Question: I have some code to upload and download a sound recording from android. The problem i am having is that it appears an extra blank line is appearing in the binary. When this is removed the file plays i would like to know how to stop this line appearing. Below is my upload and download code as well as a print screen of the blank line
Upload code
'''
mysql_select_db ($database);
// Make sure the user actually
// selected and uploaded a file
if (isset($_FILES['image']) && $_FILES['image']['size'] > 0) {
$size = $_FILES['image']['size'];
$type = $_FILES['image']['type'];
// Temporary file name stored on the server
$tmpName = $_FILES['image']['tmp_name'];
// Read the file
$fp = fopen($tmpName, 'r');
$data = fread($fp, filesize($tmpName));
fclose($fp);
$data = trim(addslashes($data));
// Create the query and insert
// into our database.
$query = "INSERT INTO media";
$query .= "(file, file_size, file_type) VALUES ('$data','$size','$type')";
$results = mysql_query($query, $link);
$mediaid = mysql_insert_id();
$gender = $_POST['gender'];
$cat_id = $_POST['cat'];
$name = $_POST['name'];
$lat = $_POST['lat'];
$lon = $_POST['lon'];
$user = $_POST['user'];
$query="INSERT INTO instance (name, gender, cat_id, lon, lat, user_id) VALUES ('$name', '$gender', '$cat_id', '$lon', '$lat', '$user')";
$result=mysql_query($query);
$instanceid = mysql_insert_id();
$query4 = "INSERT INTO media_link";
$query4 .="(media_id, instance_id) Values ('$mediaid','$instanceid')";
$results4 = mysql_query($query4, $link);
}
// Close our MySQL Link
mysql_close($link);
?>
'''
download code
'''
$test2 = @mysql_query("select * from media where media_id = '$media'");
$result2 = mysql_fetch_array($test2);
header('Content-Type: audio/AMR');
header('Content-Disposition: attachment; filename="ifound.amr"');
print $result2['file'];
exit;
?>
'''
Blank line that is appearing

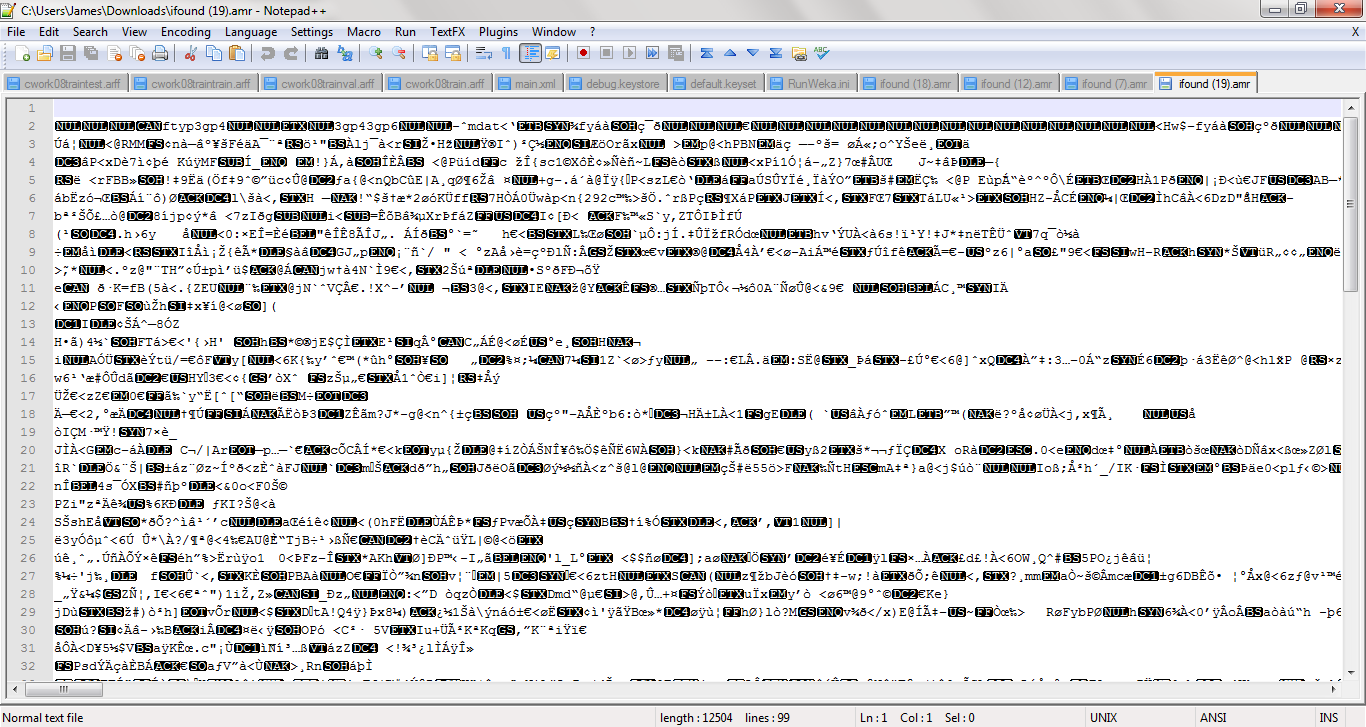
Answer: Check if your download code has a blank line before the first '<?php' . Remember to check any file it gets included from as well.
Also change 'addslashes' to 'mysql_real_escape_string'. It might not cause a problem here, but it is security hole.
If you can't find the root of your problem, you could always try 'base64_encode' / 'base64_decode'. It takes 30% more storage space, but it's a bullet proof way to store binary data in strings.
Just a tip:
'''
$fp = fopen($tmpName, 'r');
$data = fread($fp, filesize($tmpName));
fclose($fp);
'''
could be replaced with
'''
$data = file_get_contents($tmpName)
'''